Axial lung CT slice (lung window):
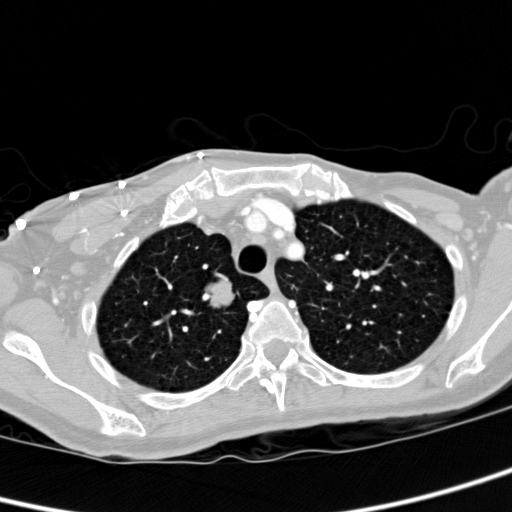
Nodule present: yes
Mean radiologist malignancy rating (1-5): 4.25